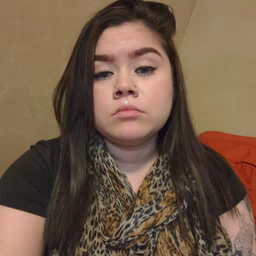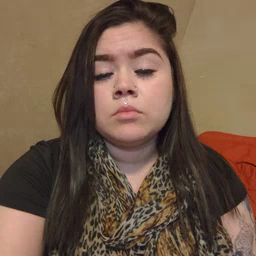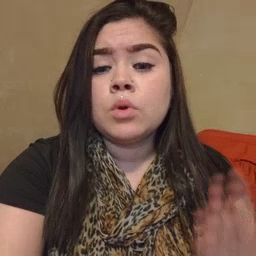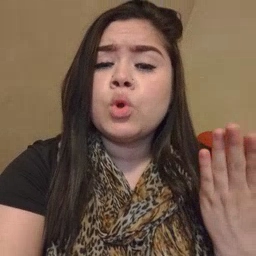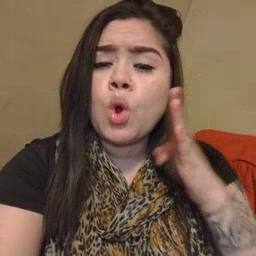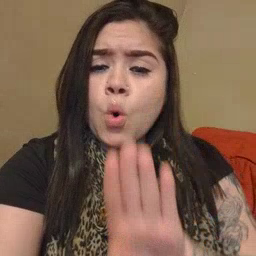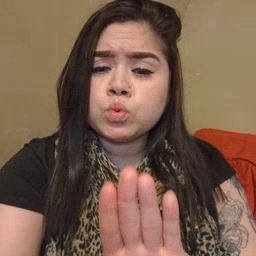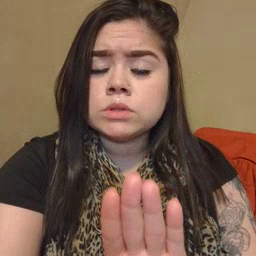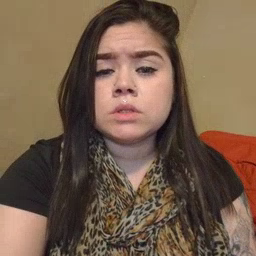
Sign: close